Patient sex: M
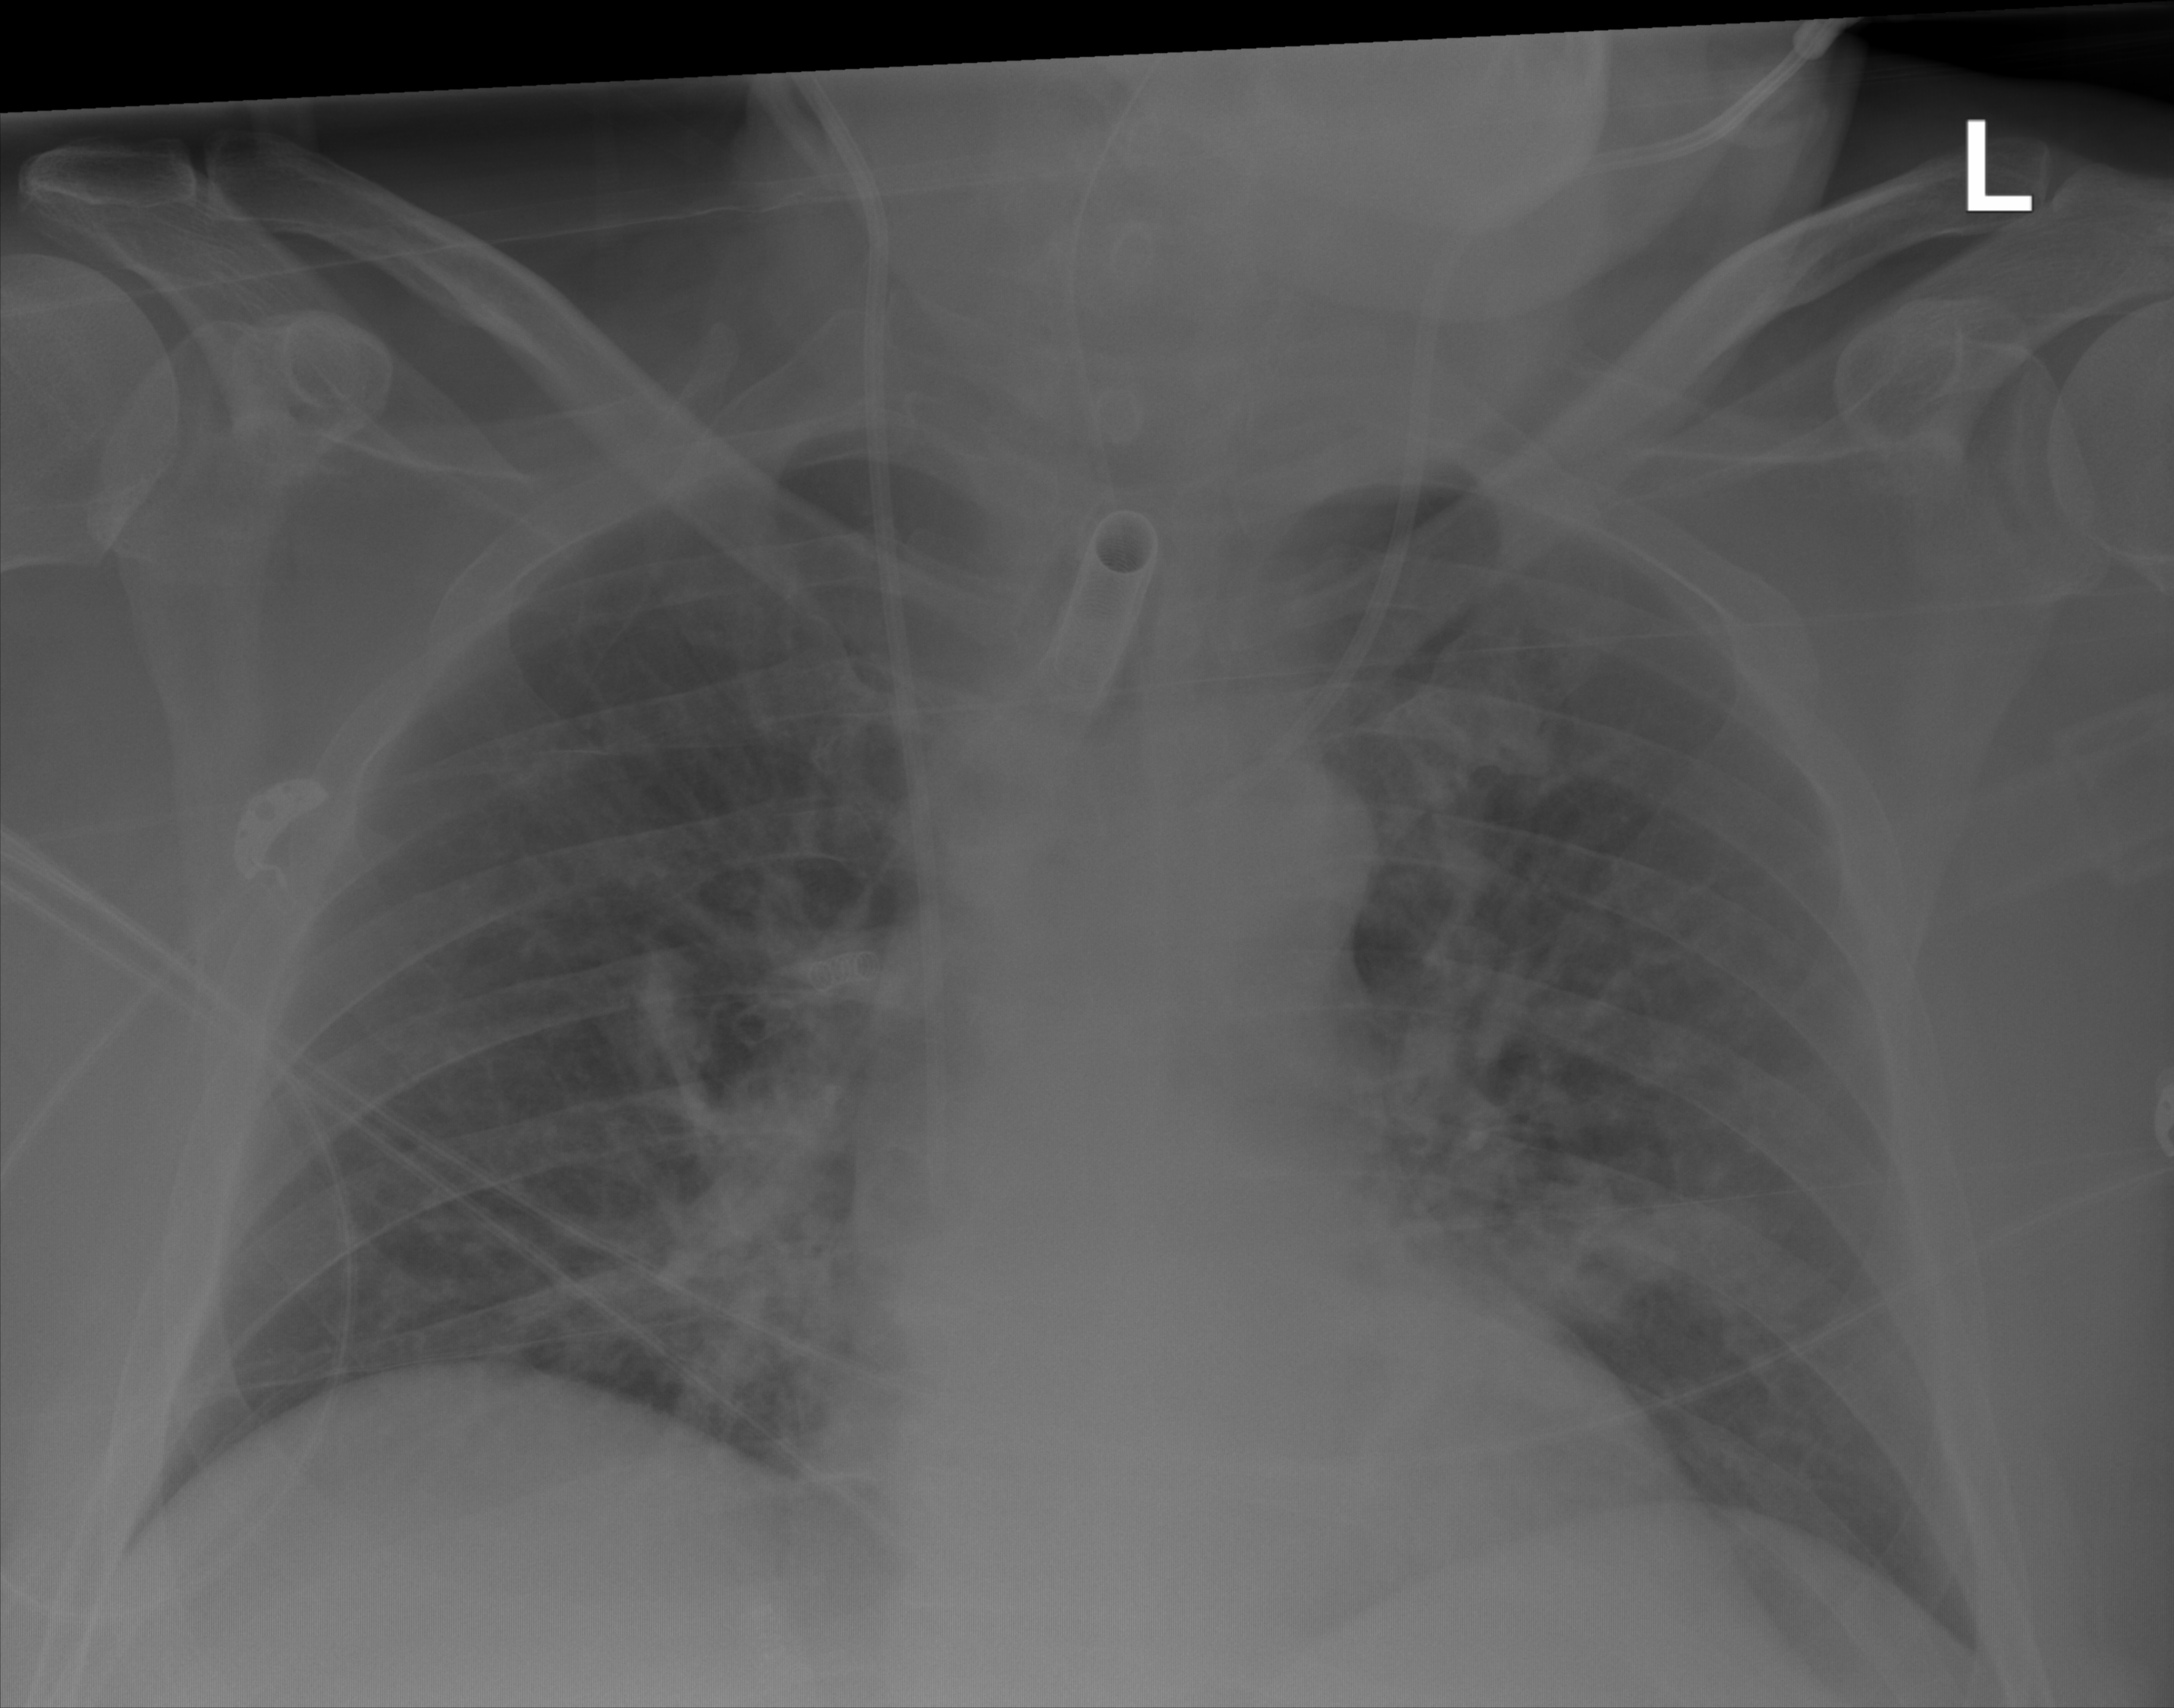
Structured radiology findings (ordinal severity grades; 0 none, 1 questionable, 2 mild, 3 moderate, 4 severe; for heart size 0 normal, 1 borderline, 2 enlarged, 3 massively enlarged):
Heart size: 1
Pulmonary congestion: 2
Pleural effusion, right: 0
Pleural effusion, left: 0
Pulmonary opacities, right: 0
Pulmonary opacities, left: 1
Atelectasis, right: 0
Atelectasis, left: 1